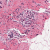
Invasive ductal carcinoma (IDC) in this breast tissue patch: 1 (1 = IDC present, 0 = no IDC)